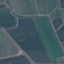
Label: PermanentCrop